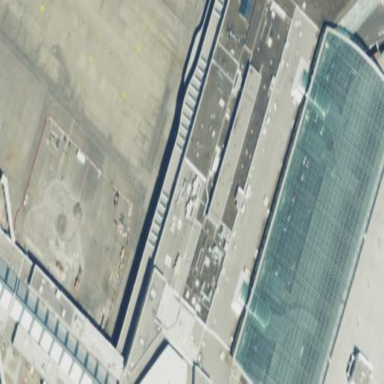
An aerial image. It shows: Terminal building located at airport.